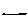
Label: line